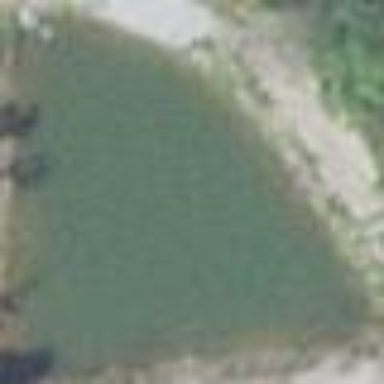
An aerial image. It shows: Pond surrounded by natural water.